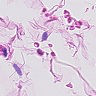
Metastatic tissue present: no